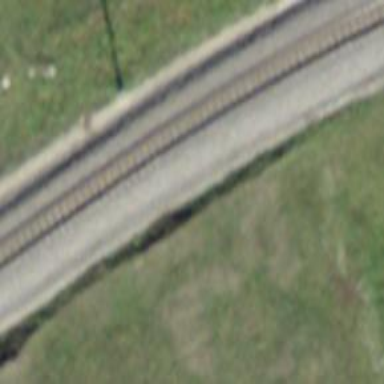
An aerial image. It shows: Narrow-gauge railway with single track. The railway is electrified with contact line.